Interaction volume radius: 10 \u00c5
Interaction volume height: 10 \u00c5
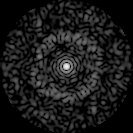
Disorder parameter: 0.8523